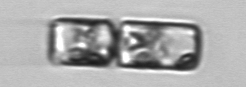
Label: Guinardia_delicatula